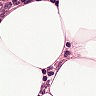
Metastatic tissue present: no